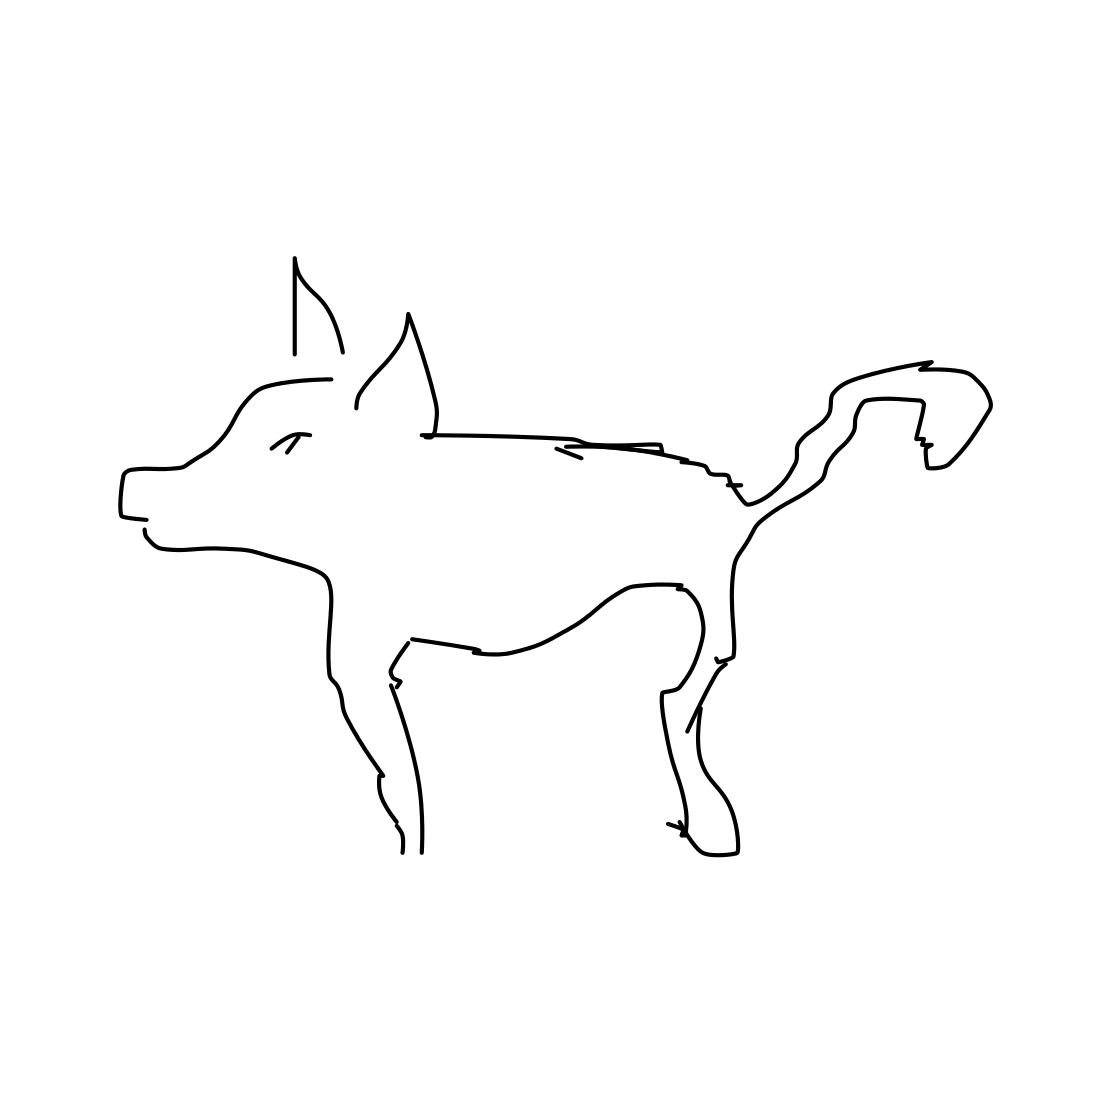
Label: dog